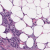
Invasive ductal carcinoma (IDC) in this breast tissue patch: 1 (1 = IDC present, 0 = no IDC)